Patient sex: M
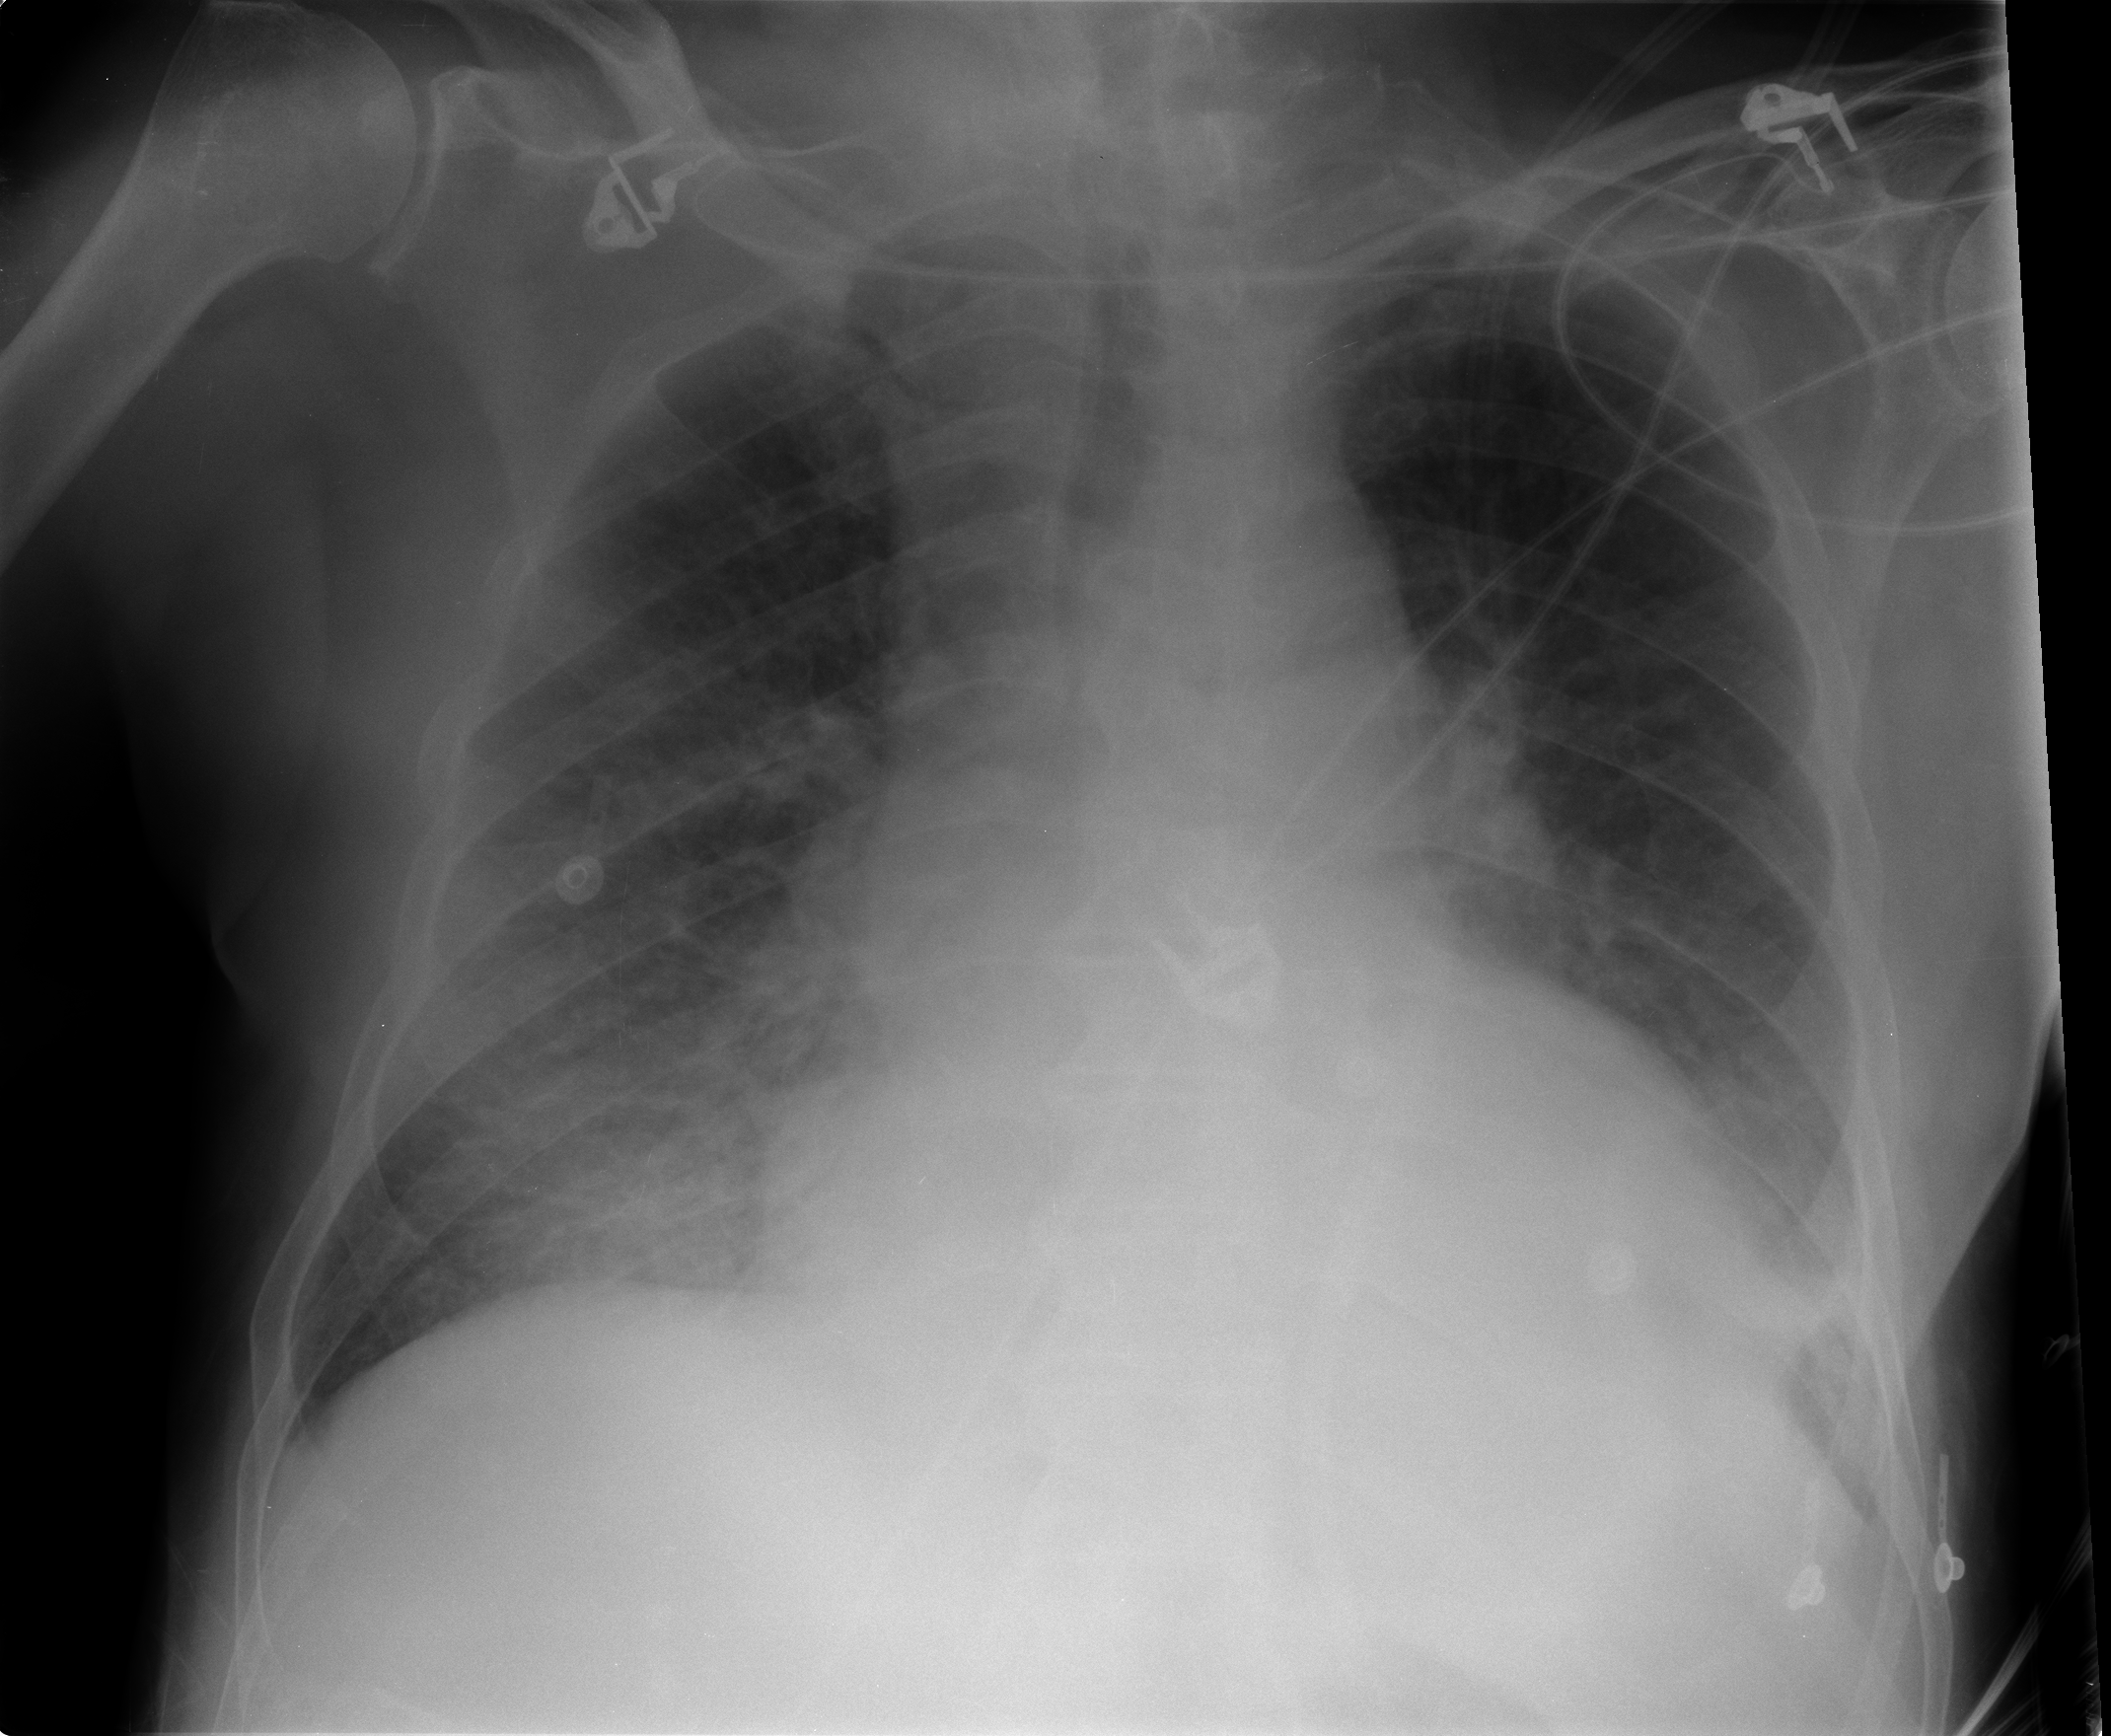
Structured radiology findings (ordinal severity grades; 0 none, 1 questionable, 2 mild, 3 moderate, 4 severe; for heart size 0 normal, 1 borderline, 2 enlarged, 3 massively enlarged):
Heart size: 2
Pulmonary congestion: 2
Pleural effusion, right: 0
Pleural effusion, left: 0
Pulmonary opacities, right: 3
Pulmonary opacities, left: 0
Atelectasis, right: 0
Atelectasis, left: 0